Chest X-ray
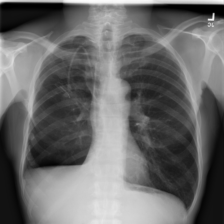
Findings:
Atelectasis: negative
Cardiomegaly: negative
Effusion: negative
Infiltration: negative
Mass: positive
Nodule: negative
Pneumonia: negative
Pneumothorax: negative
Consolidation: negative
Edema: negative
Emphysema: negative
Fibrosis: negative
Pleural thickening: negative
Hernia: negative